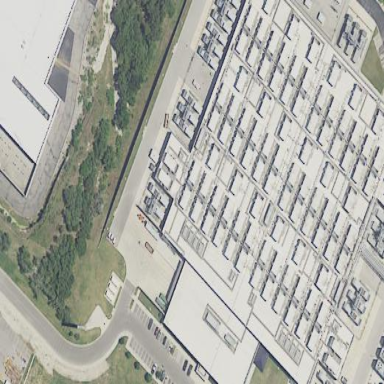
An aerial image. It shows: Data center building.